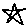
Label: star